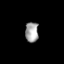
Tissue: lung
Cell type: Epithelial cells
Senescence score: 0.1321
Nuclear area (px): 258
Mean DAPI intensity: 166.589